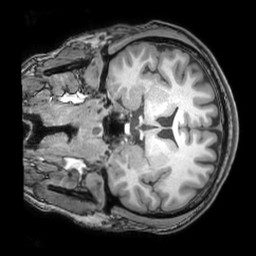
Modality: T1w
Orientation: coronal
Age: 18
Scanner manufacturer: philips
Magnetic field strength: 3 T
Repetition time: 0.007 s
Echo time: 0.003501 s